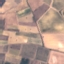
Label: PermanentCrop